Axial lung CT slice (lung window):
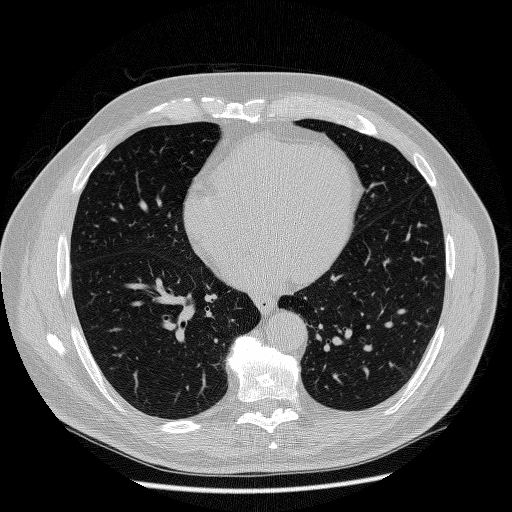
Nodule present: no